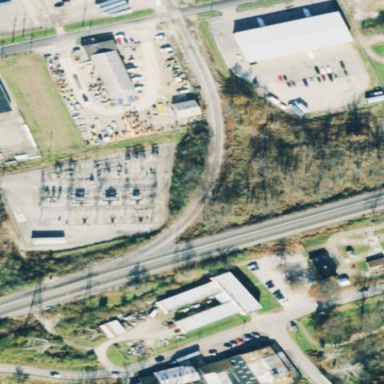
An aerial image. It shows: Power substation enclosed by fence.